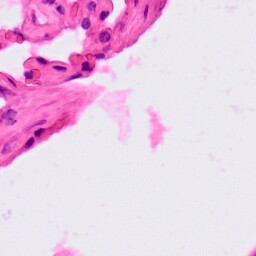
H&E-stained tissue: Lung